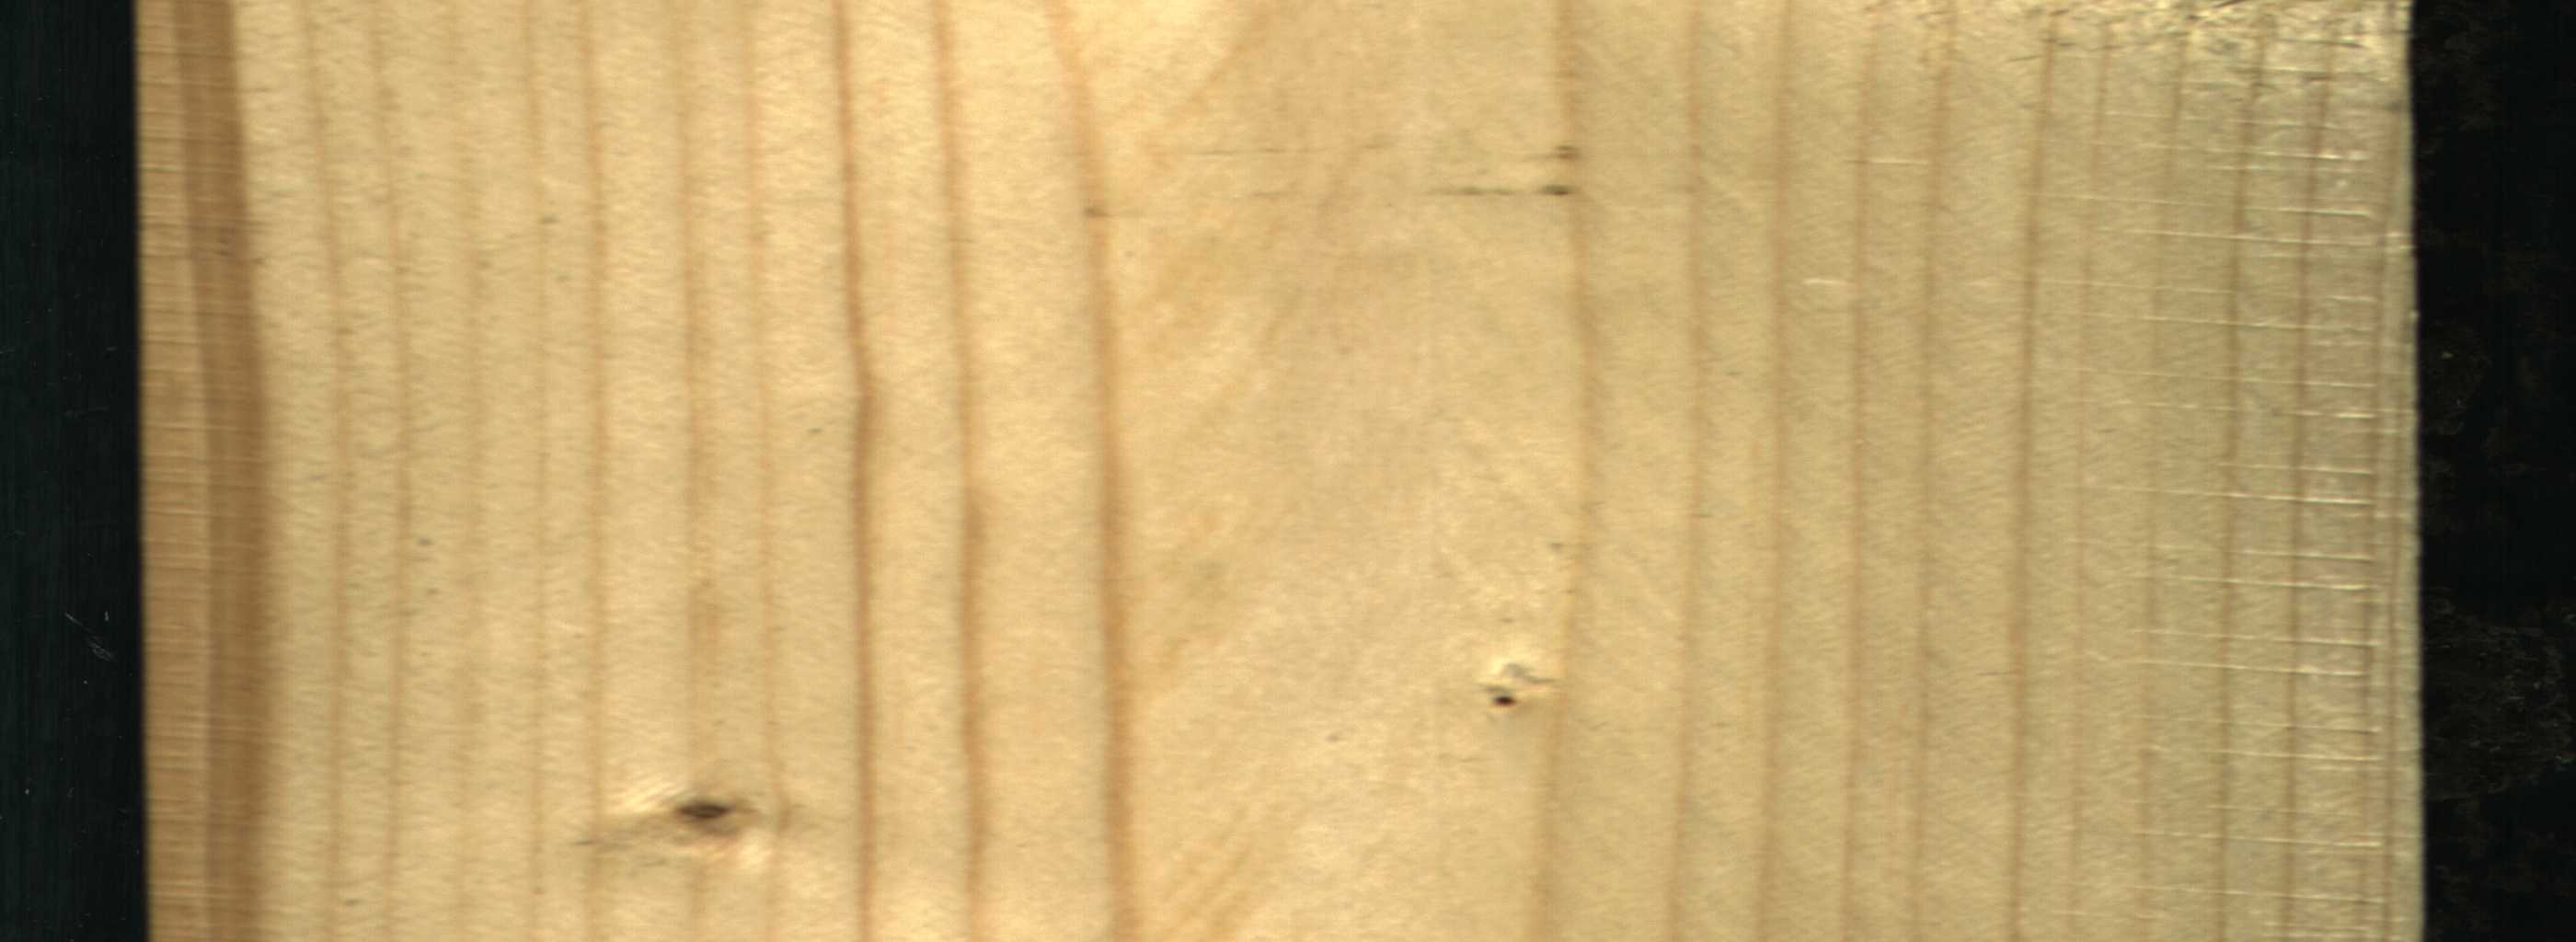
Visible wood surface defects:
Live_Knot